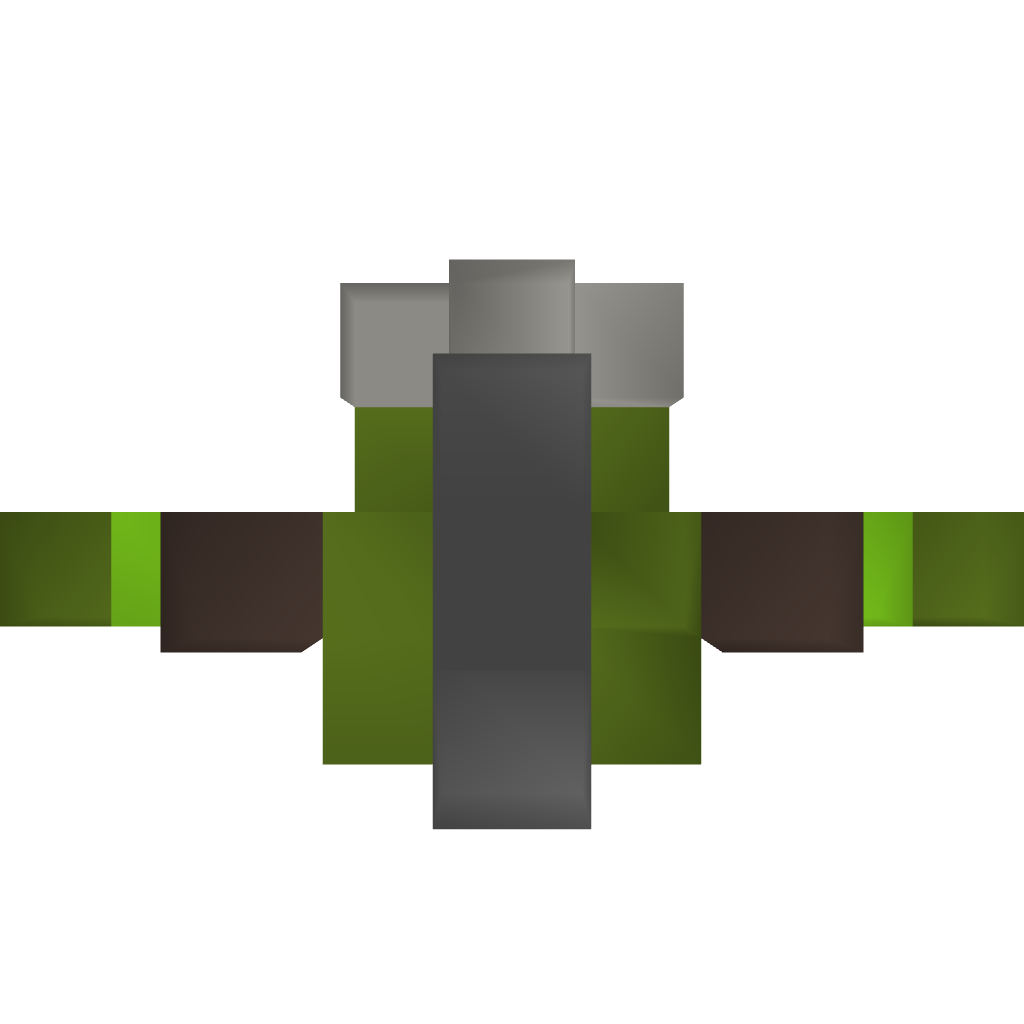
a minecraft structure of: Fighter Kn-181 TF/B